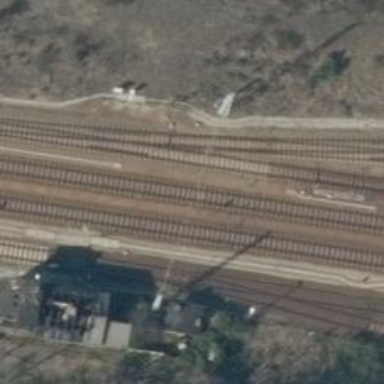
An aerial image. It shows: Solitary milestone along the railway.